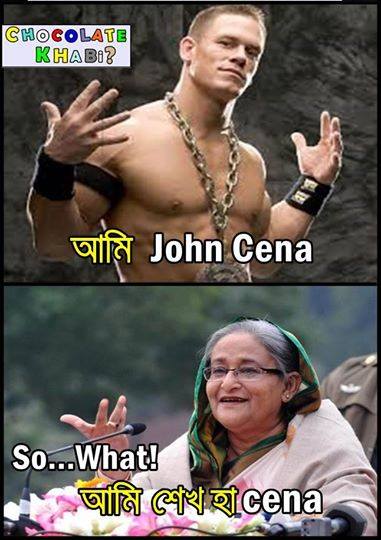
Caption: আমি John Cena So...What আমি শেখ হা cena
Label: non-hate